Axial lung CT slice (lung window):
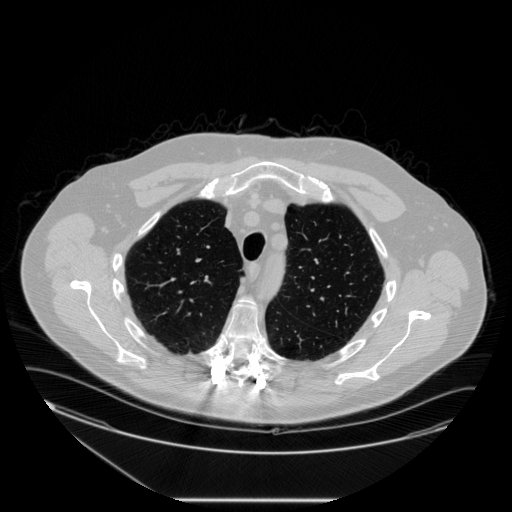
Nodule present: no